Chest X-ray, PA view. Patient: 27 years old, sex F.
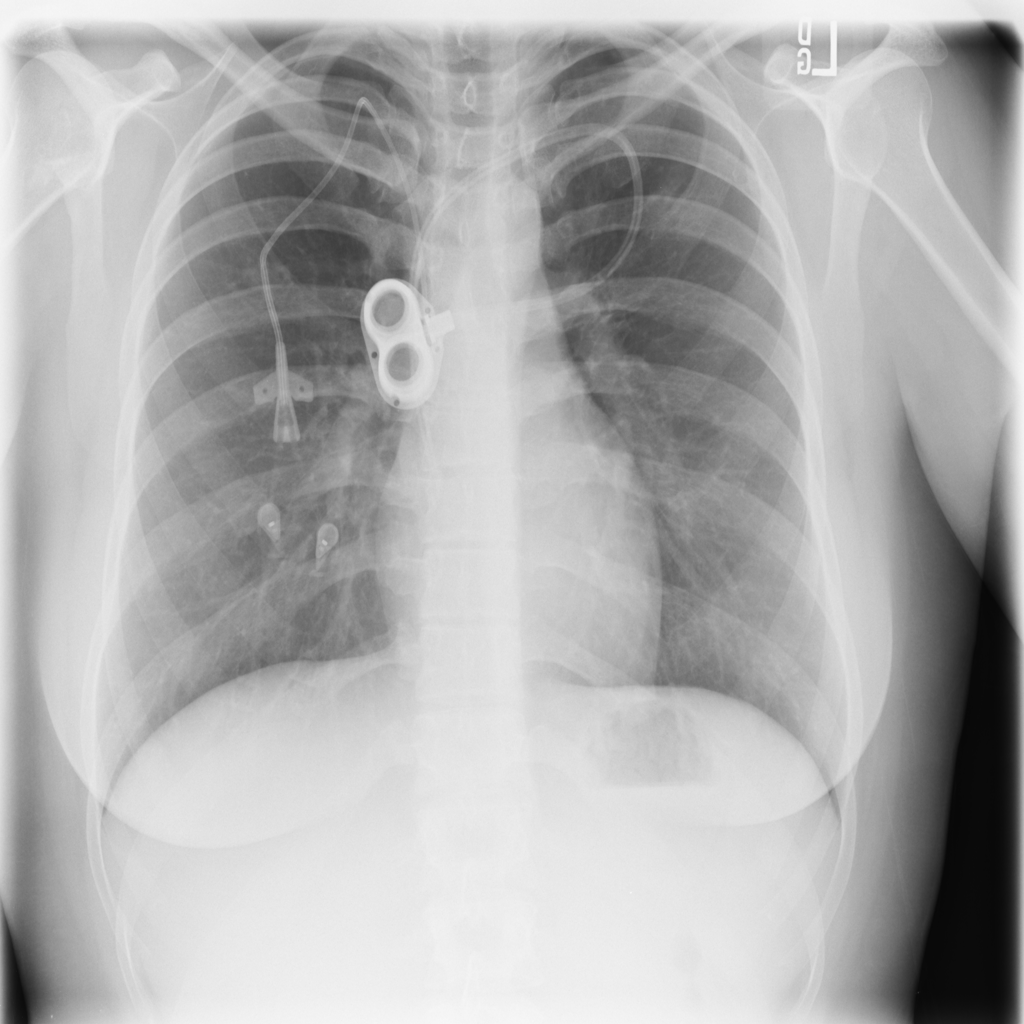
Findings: No Finding